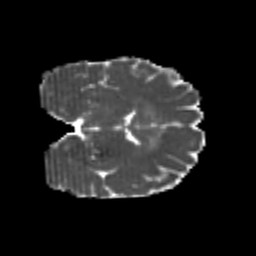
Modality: MD
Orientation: coronal
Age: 25
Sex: female
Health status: healthy
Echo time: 0.074 s